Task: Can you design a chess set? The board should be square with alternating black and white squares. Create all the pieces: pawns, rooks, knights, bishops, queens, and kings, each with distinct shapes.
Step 4492:
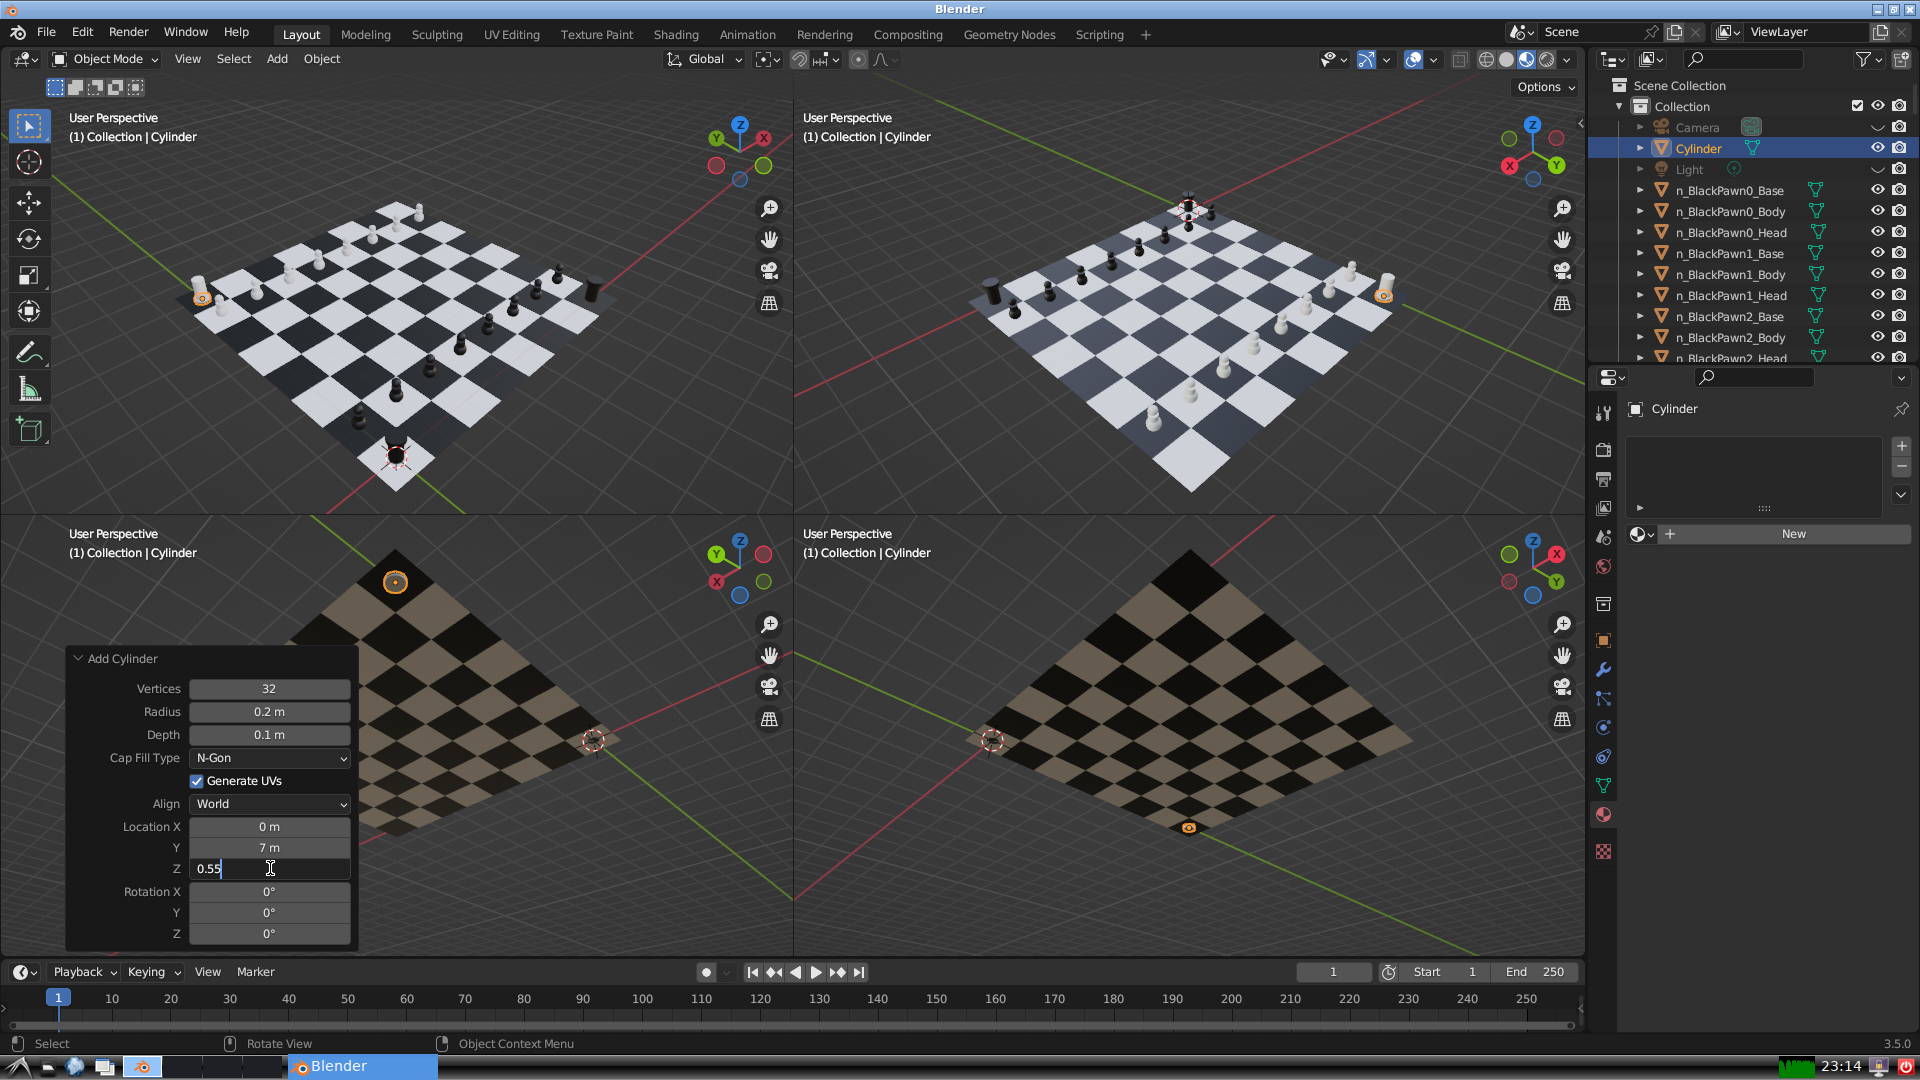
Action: {"key_press": ['Return']}